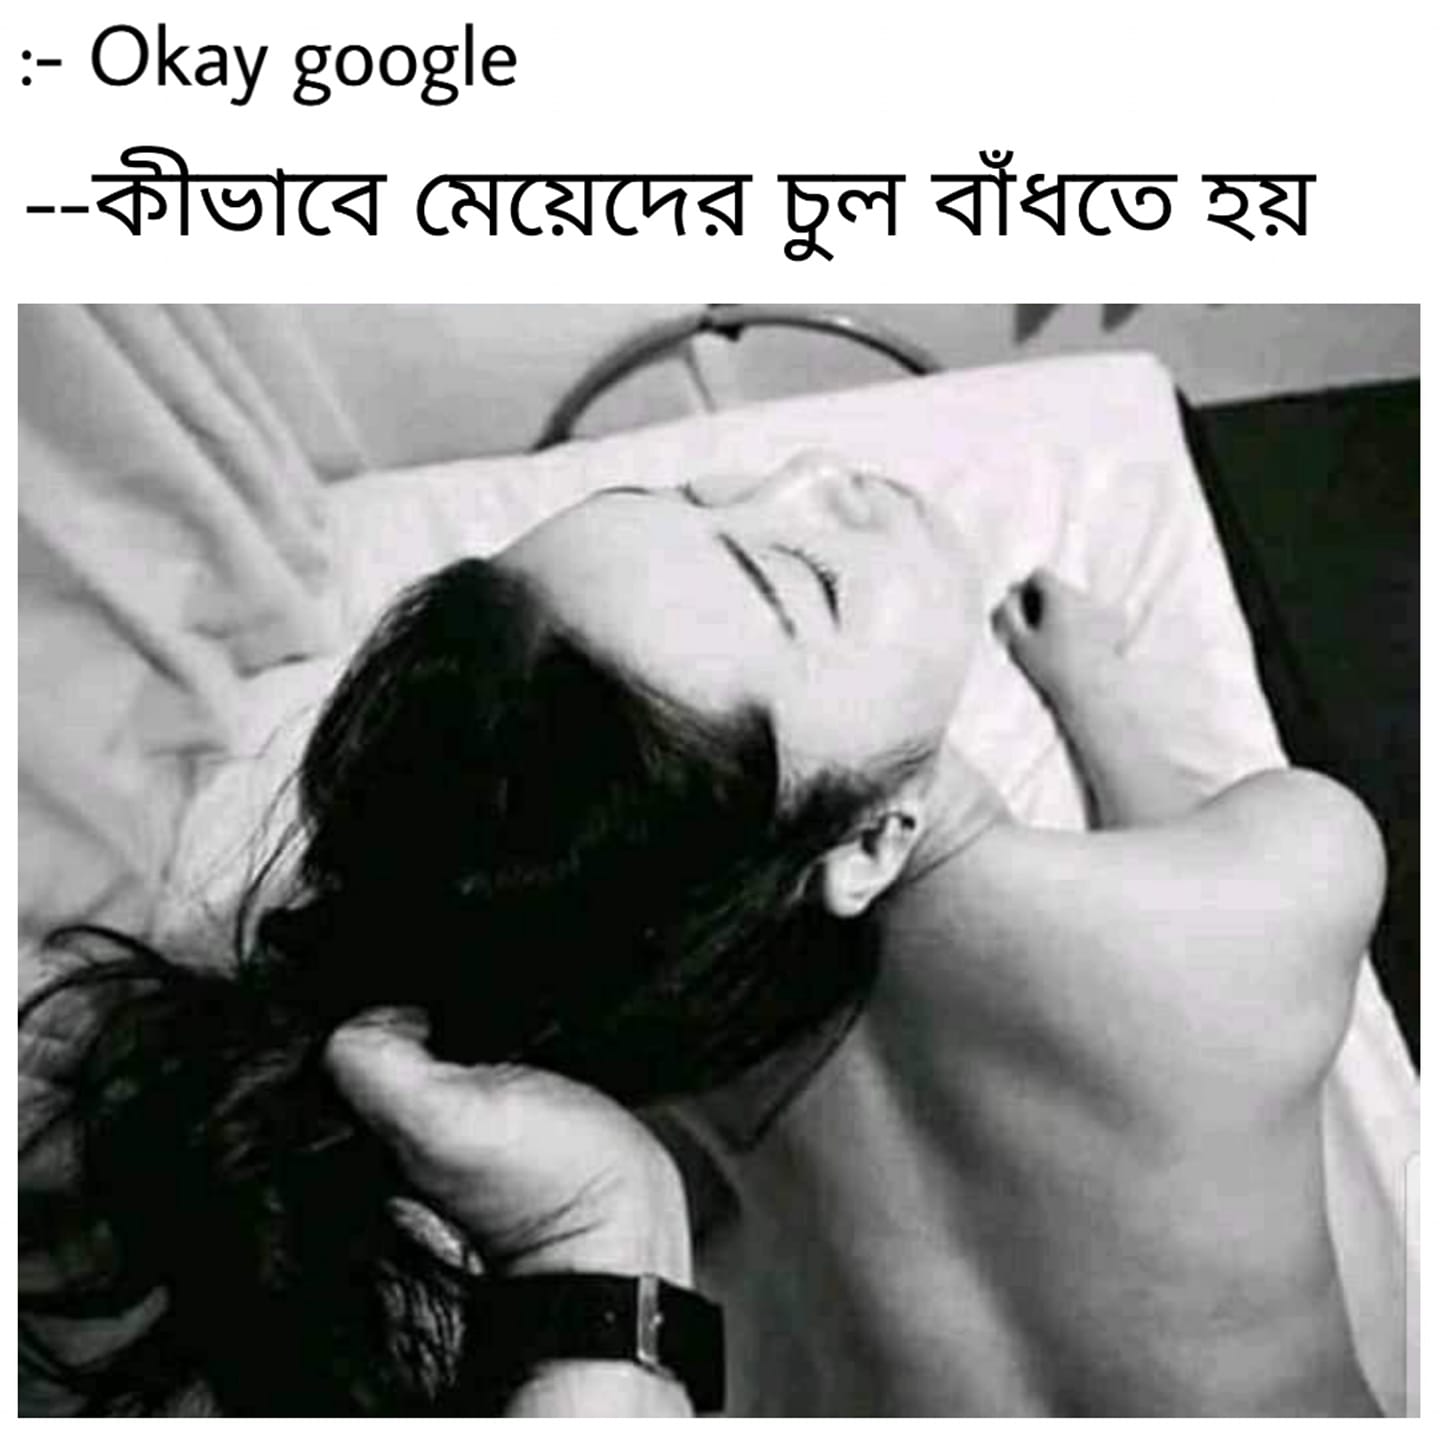
Caption: :- Okay google    --  কিভাবে মেয়েদের চুল বাঁধতে হয়
Label: hate